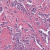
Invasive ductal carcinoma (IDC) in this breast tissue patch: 1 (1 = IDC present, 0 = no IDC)